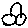
Label: circle